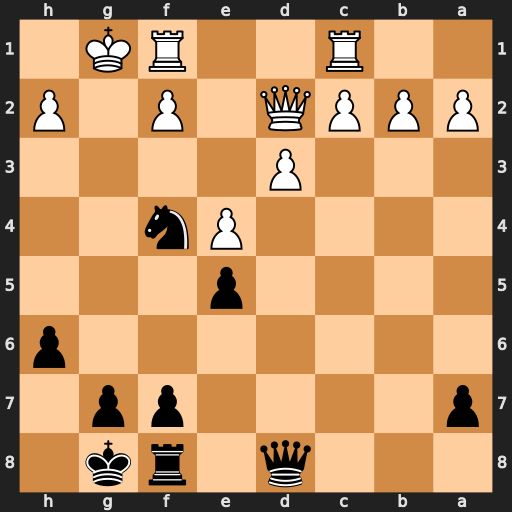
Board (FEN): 3q1rk1/p4pp1/7p/4p3/4Pn2/3P4/PPPQ1P1P/2R2RK1
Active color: b
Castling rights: -
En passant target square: -
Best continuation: Qg5+ Kh1 Qg2#